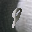
Label: 9